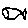
Label: fish